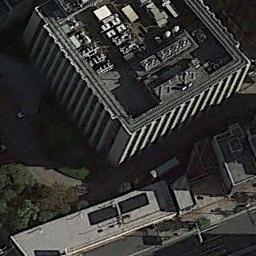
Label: commercial_area